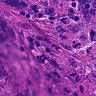
Metastatic tissue present: yes